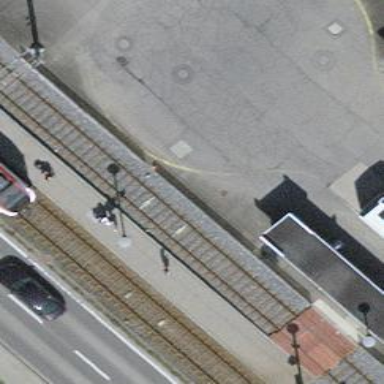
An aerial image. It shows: Railway switch.